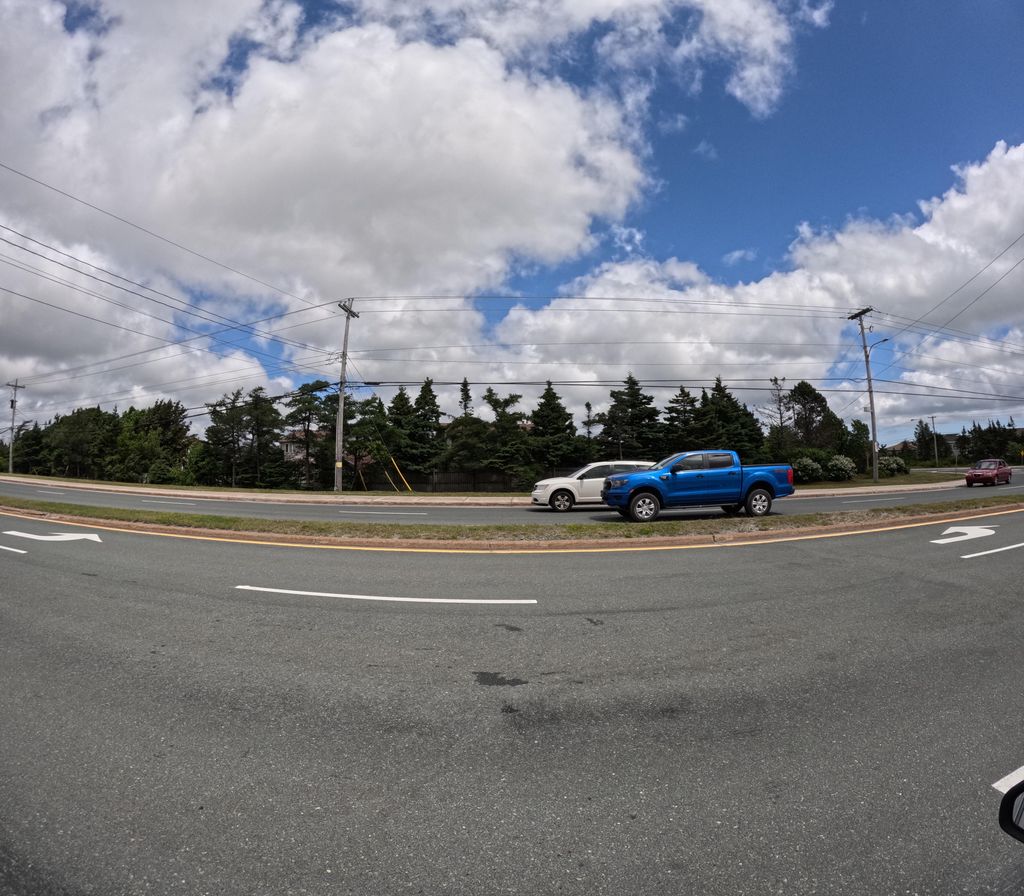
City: st_johns